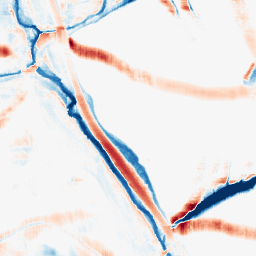
Category: morphological
Decomposition family: morphological_rect
Decomposition parameters: operation: average
width: 20
height: 20
Upsampling method: regularized
Upsampling parameters: scale: 4
lambda_reg: 0.001
Upsampling scale: 4